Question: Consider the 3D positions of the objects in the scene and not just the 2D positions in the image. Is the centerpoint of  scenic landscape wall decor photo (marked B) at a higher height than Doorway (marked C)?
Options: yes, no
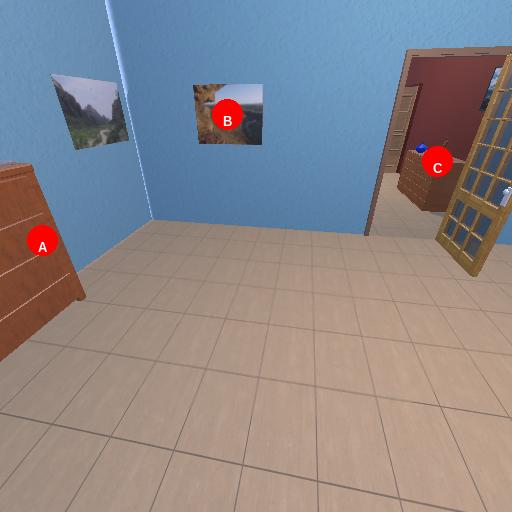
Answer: yes